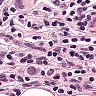
Metastatic tissue present: yes